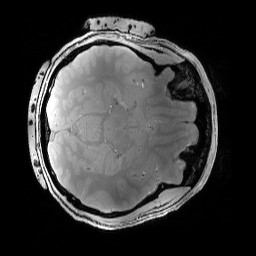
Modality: PDw
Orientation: axial
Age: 30
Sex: male
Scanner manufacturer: siemens
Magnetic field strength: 6.98 T
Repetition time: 1.38 s
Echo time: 0.00242 s